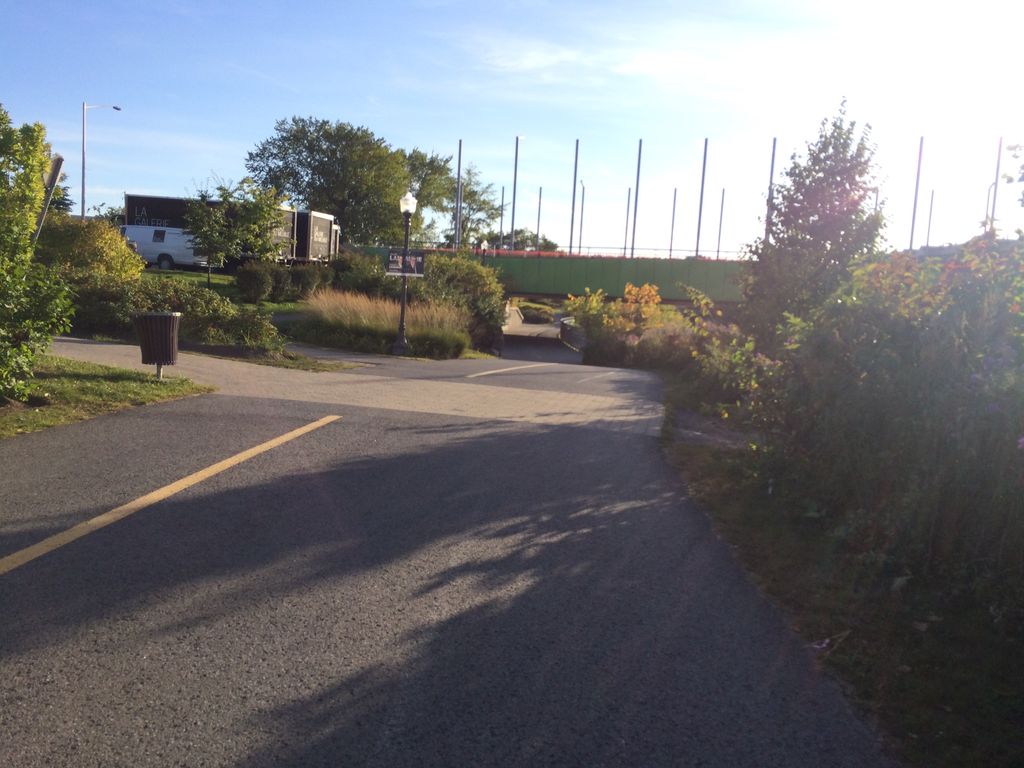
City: quebec_city